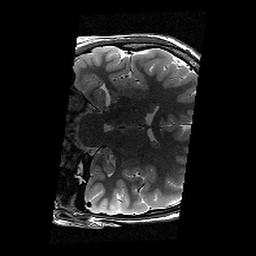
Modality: T2w
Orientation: coronal
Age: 12
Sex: female
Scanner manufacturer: siemens
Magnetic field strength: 3 T
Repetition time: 9.23 s
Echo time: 0.067 s